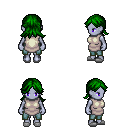
a pixel art fantasy rpg character, female body template, dark elf, purple skin, white tunic, teal pants, green loose hair, white slippers, four views (front, back, left, right), 2x2 character sprite sheet, small pixel art, hard edges, no anti-aliasing